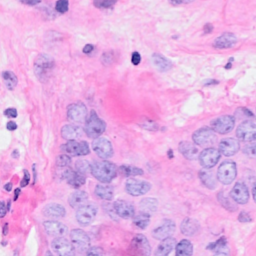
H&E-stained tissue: Breast